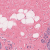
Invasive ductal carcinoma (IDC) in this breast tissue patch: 0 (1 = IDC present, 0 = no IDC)